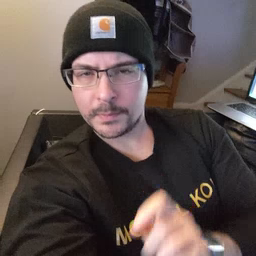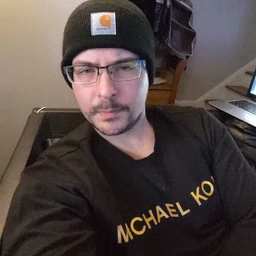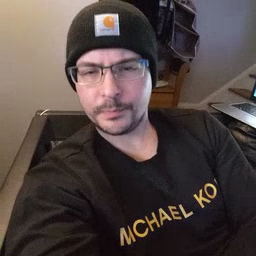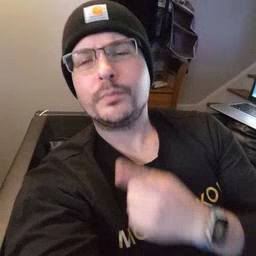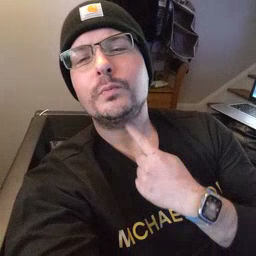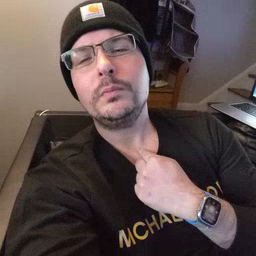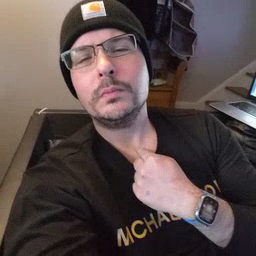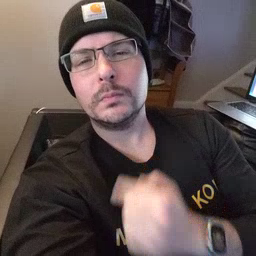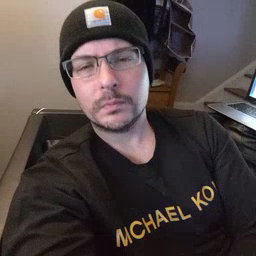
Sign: thirsty